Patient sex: M
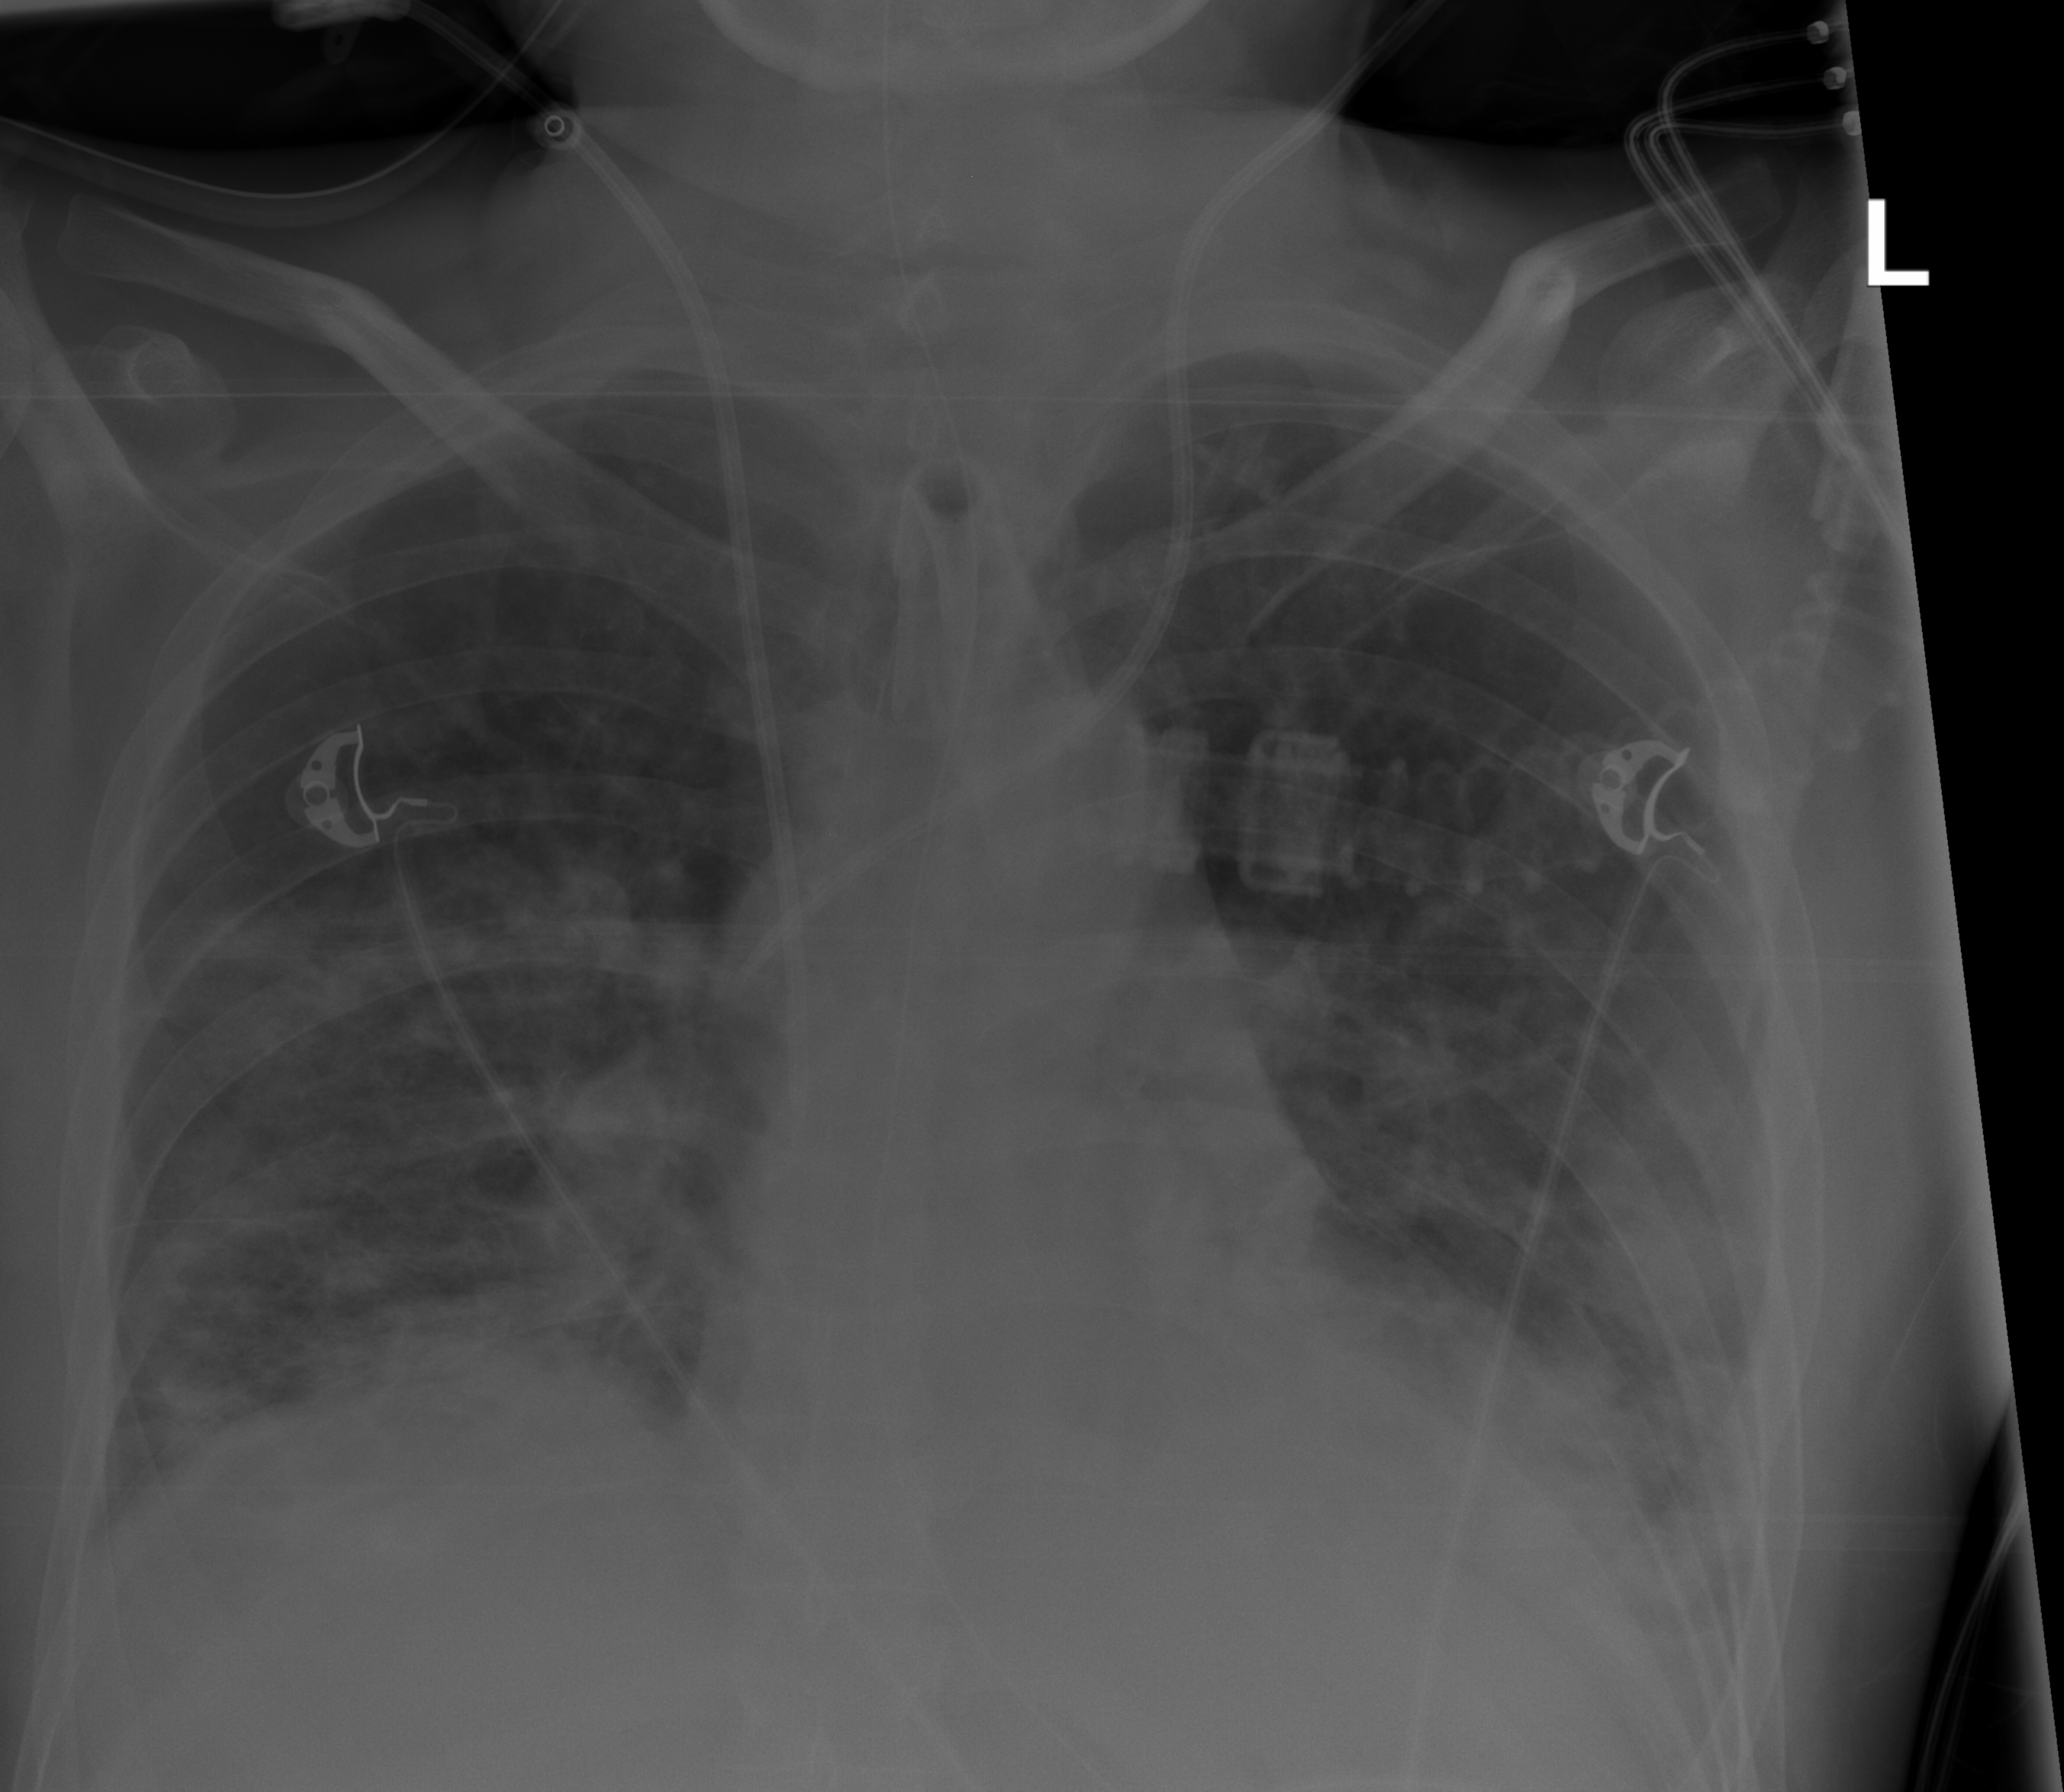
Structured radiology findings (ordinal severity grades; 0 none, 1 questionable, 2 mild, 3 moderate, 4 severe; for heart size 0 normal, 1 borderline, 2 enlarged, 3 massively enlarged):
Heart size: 0
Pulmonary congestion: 0
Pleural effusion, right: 1
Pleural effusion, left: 1
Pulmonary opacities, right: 3
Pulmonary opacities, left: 2
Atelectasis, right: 2
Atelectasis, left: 2